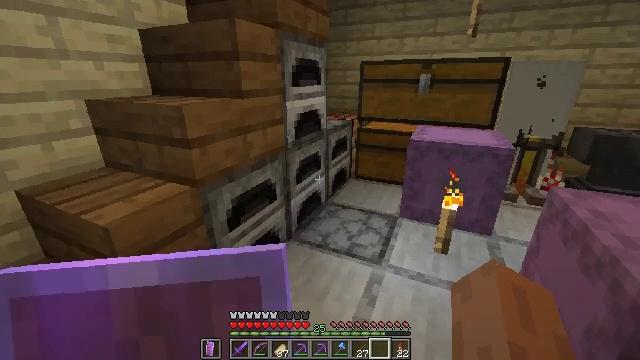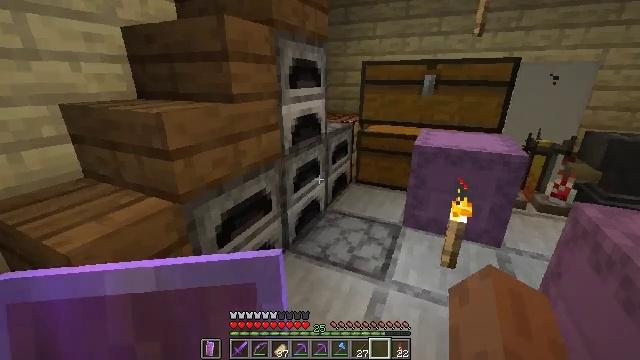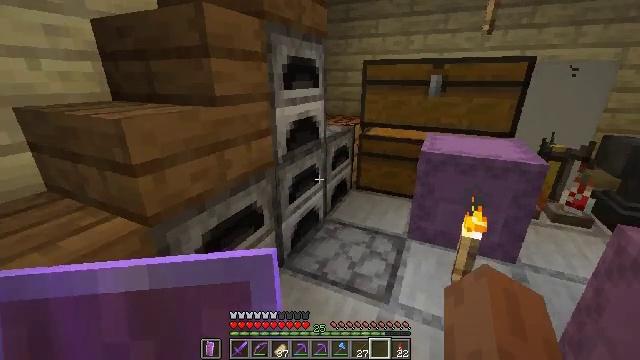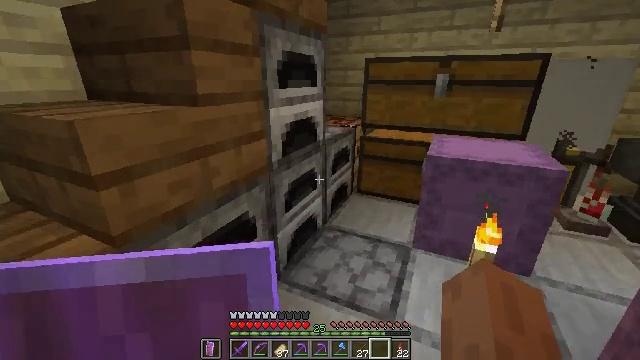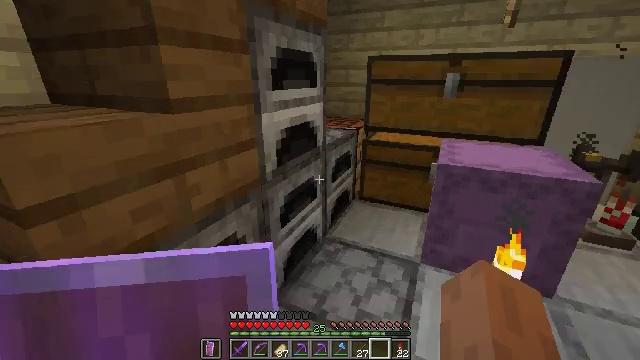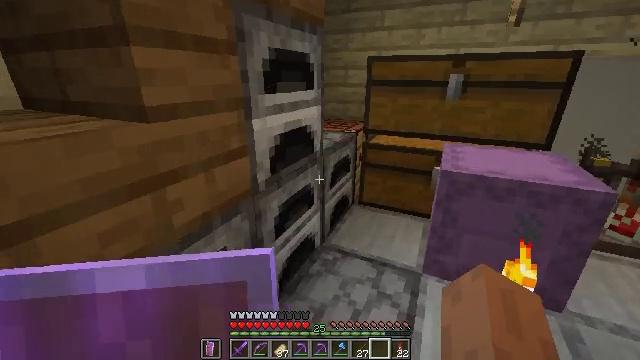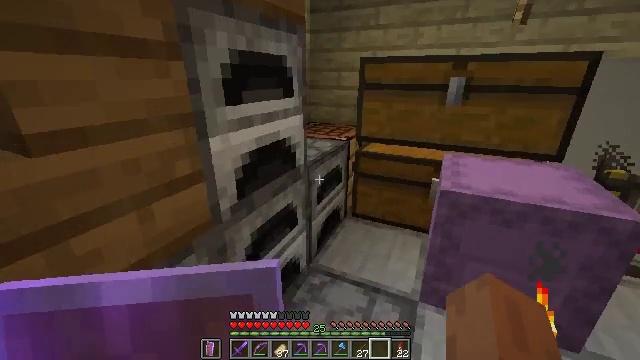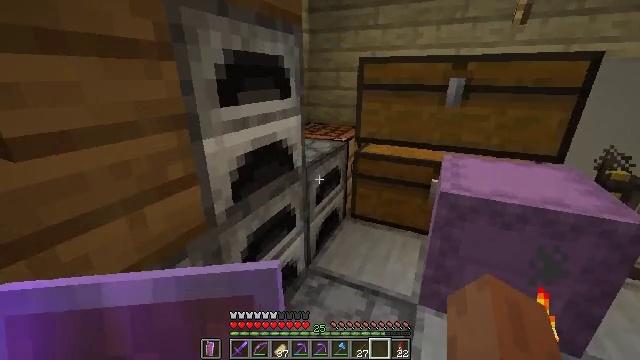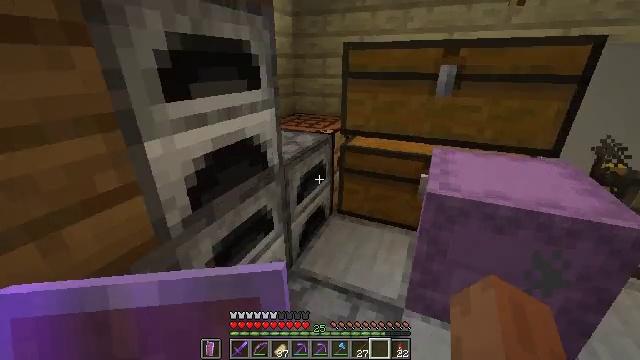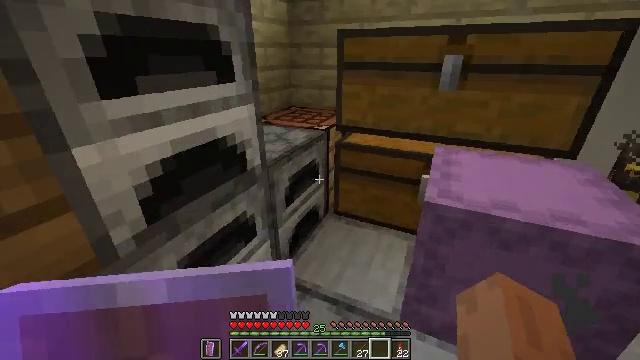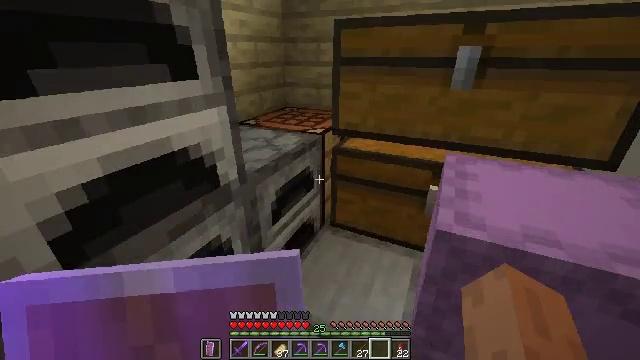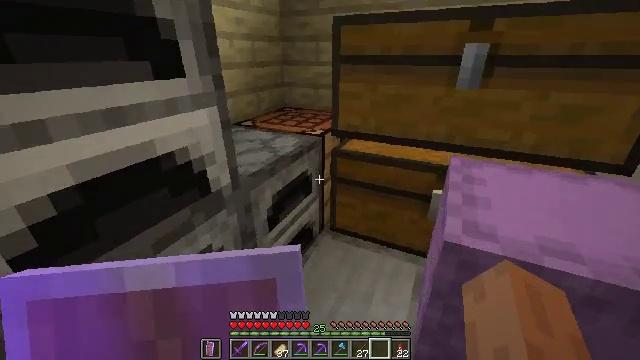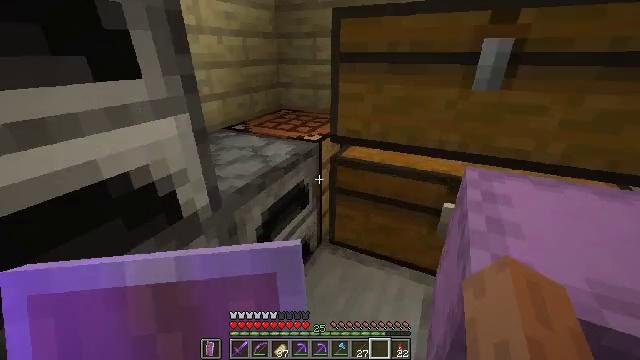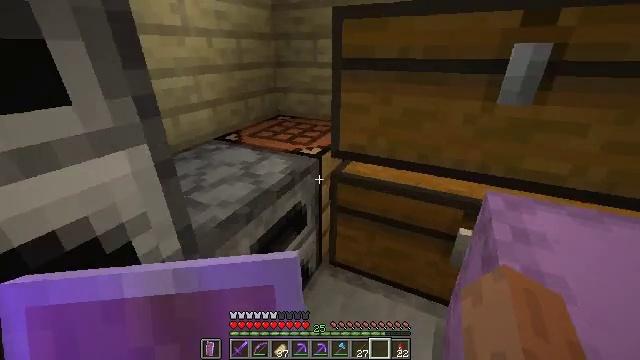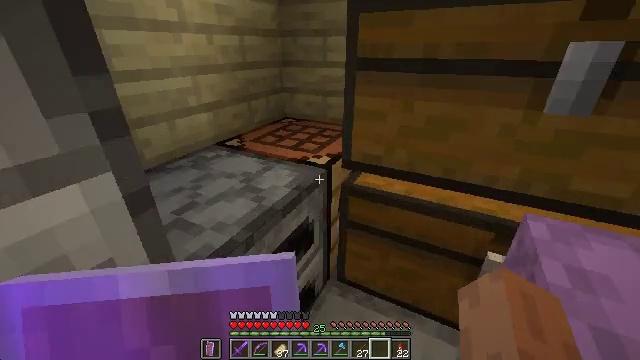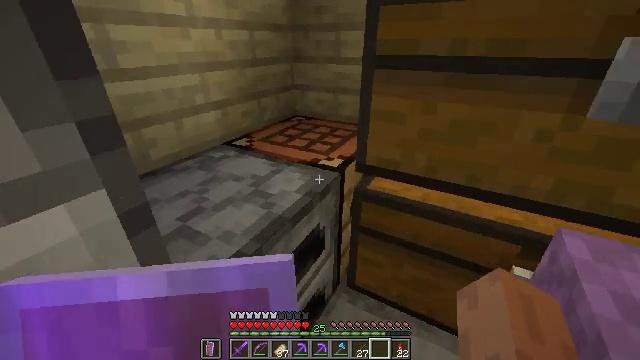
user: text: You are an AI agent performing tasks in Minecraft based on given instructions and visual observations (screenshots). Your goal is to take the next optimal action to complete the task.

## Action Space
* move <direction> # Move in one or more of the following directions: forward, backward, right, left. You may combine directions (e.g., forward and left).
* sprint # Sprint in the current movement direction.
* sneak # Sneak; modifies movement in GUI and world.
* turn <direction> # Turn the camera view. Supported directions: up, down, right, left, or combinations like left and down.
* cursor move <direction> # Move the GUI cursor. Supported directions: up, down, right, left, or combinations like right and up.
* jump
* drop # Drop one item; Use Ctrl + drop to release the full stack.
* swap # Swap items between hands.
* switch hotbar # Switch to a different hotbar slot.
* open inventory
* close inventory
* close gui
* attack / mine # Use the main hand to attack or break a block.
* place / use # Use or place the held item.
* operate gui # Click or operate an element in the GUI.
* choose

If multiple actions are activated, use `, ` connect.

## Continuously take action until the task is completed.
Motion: motion action
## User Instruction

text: Create a glass bottle using three glass blocks.
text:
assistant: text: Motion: move forward
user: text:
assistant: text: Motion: move forward
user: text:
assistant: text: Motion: move forward
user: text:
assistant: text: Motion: move forward
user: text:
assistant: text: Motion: move forward and move right
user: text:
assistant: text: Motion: move forward and move right
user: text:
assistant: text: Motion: move forward and move right
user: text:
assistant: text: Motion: move forward and move right, turn right and down
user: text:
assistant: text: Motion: move forward, turn left and down
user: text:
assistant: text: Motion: move forward
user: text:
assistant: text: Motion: move forward
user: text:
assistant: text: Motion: move forward
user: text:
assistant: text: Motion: move forward
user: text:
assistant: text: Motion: move forward, turn left
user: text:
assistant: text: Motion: move forward, turn left
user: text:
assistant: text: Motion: move forward, turn left
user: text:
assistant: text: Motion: move forward
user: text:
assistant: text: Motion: no_op
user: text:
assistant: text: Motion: no_op
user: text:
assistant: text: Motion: no_op
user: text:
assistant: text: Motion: no_op
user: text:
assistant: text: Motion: use / place
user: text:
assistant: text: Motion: use / place
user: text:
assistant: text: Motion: use / place
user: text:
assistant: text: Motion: use / place
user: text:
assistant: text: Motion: no_op
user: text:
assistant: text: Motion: no_op
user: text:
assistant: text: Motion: no_op
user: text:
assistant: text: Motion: no_op
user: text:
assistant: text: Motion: no_op